Interaction volume radius: 5 \u00c5
Interaction volume height: 15 \u00c5
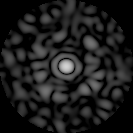
Disorder parameter: 0.8688